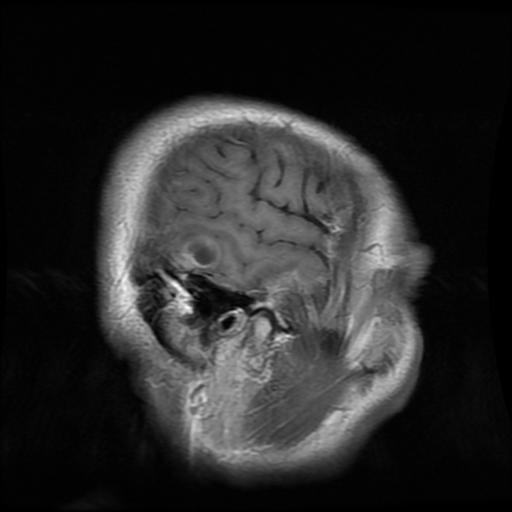
Label: glioma